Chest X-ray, PA view. Patient: 83 years old, sex M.
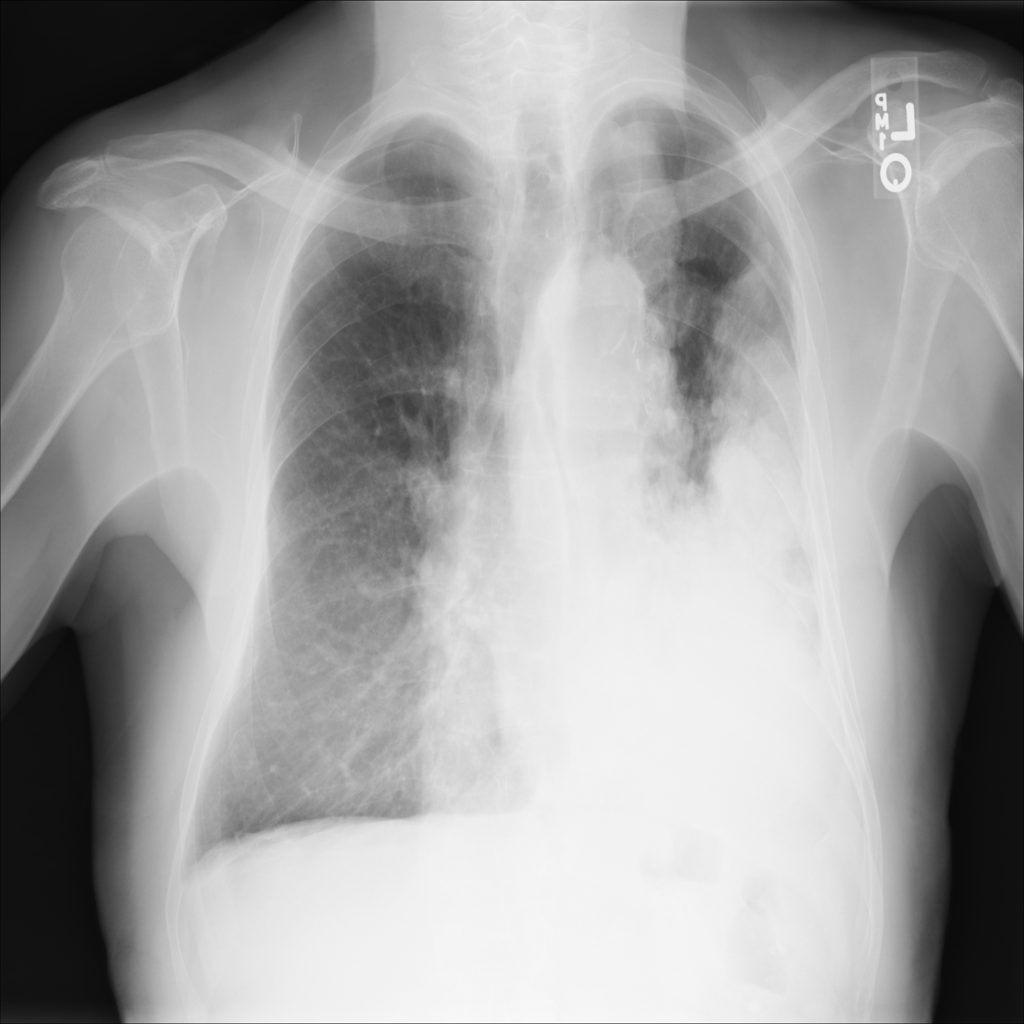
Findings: Emphysema